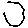
Label: hexagon